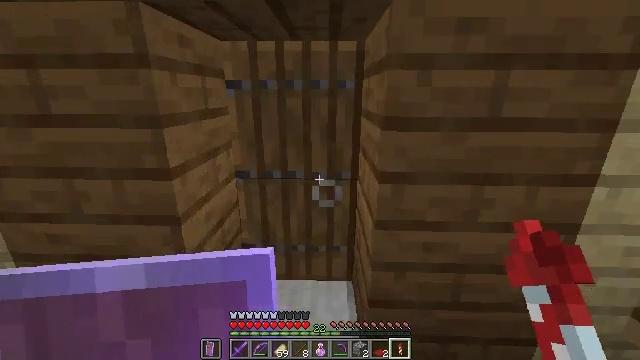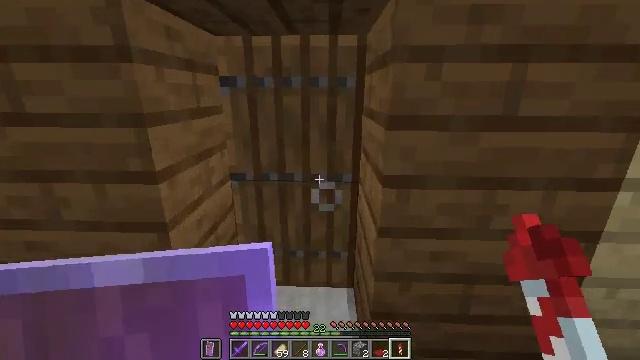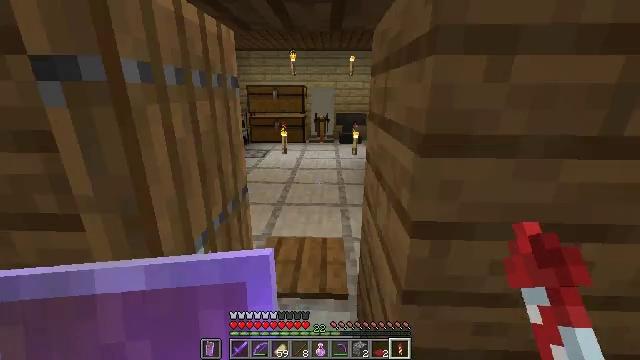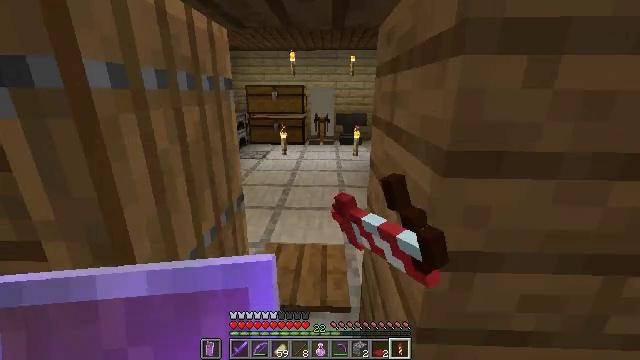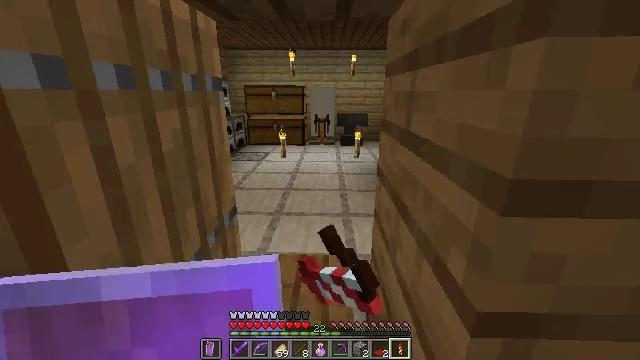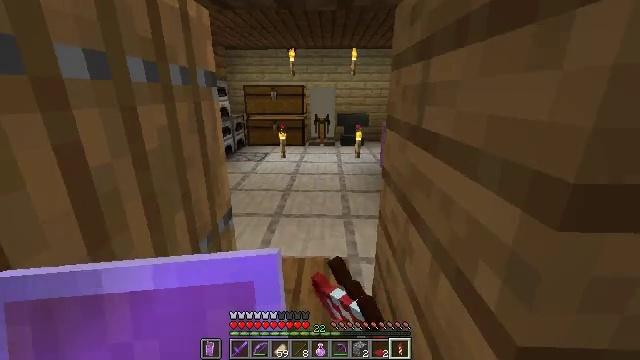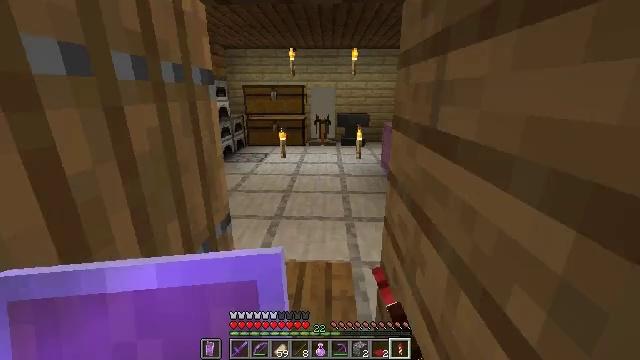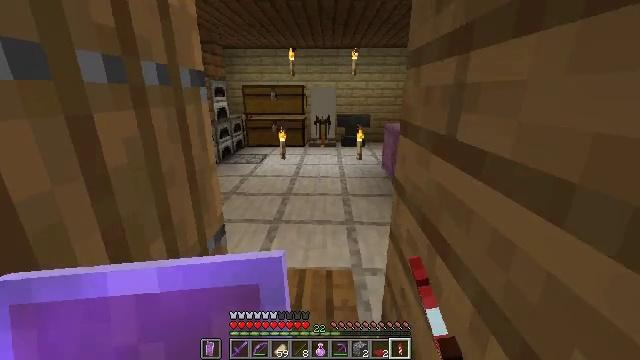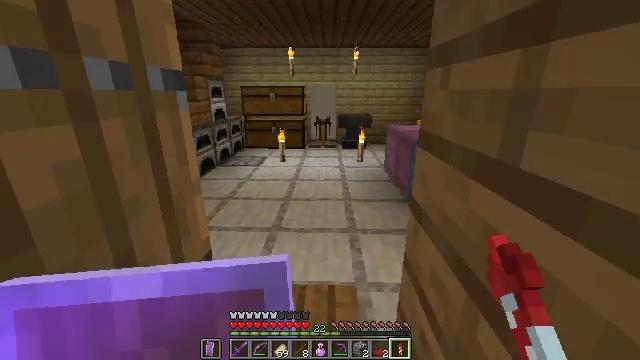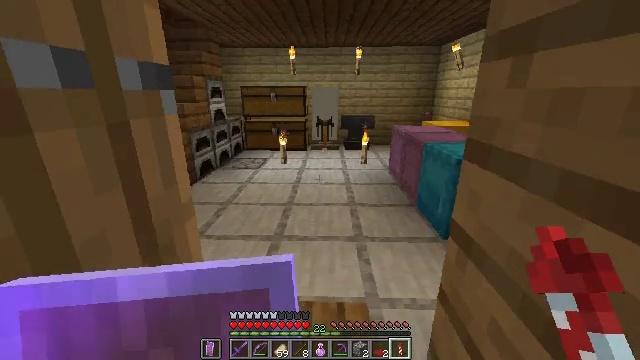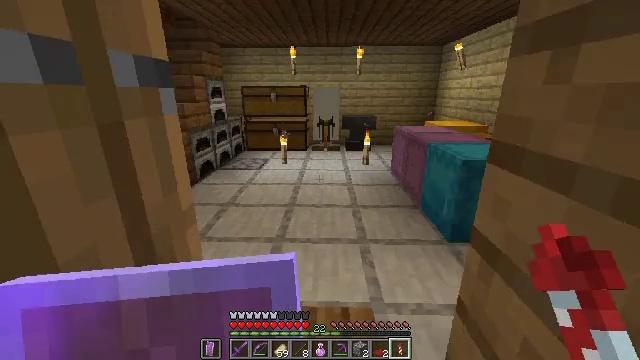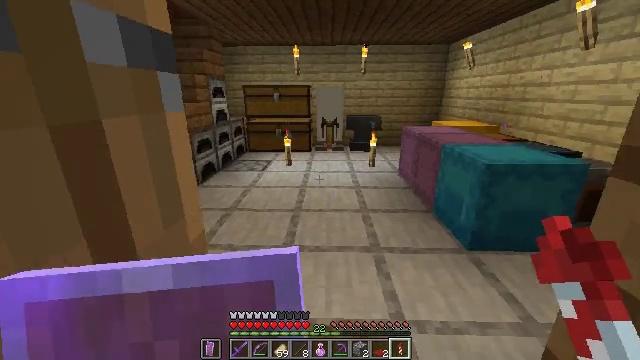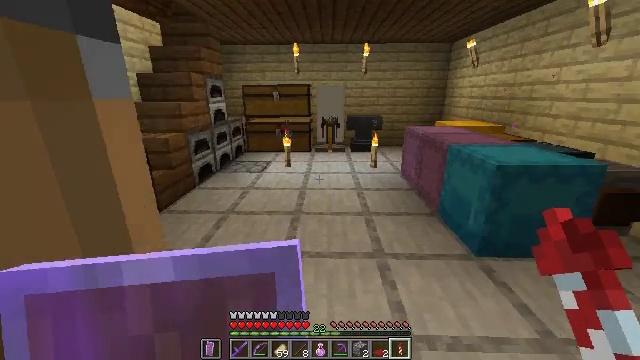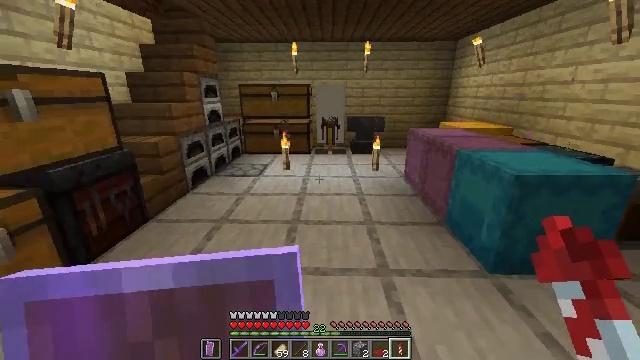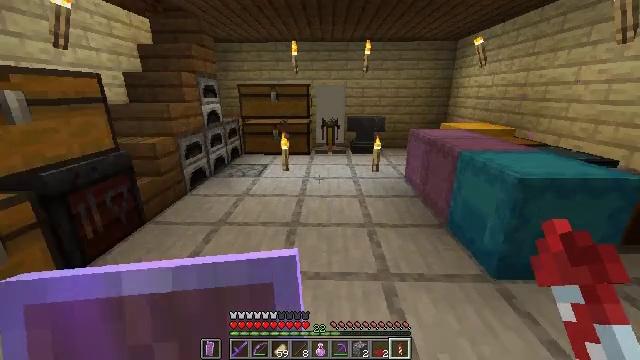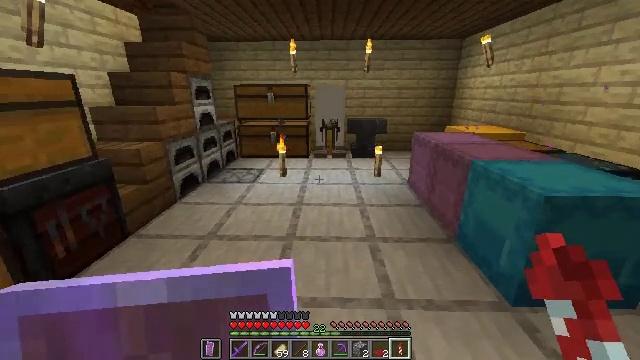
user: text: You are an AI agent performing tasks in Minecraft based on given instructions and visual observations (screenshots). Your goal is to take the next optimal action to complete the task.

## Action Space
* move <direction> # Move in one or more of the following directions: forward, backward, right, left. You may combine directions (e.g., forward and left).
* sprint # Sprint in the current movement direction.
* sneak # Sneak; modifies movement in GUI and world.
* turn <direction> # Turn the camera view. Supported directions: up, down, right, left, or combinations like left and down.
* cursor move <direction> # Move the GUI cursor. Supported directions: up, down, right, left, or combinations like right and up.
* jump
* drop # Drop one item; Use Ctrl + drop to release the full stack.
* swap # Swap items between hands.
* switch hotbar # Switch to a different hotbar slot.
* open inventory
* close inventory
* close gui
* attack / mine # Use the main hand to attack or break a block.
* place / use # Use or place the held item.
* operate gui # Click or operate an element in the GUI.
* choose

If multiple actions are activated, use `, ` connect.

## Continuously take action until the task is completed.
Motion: motion action
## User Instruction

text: Mine spruce leaves from the tree.
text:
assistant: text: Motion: move forward
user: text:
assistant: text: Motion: move forward, use / place
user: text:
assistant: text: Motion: move forward, use / place
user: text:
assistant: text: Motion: move forward, use / place
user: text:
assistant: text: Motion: move forward
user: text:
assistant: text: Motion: move forward
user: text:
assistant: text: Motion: move forward
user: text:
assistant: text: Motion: move forward
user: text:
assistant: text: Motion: move forward and move left
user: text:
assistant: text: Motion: move forward and move left
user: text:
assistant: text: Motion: move forward and move left
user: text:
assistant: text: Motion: move forward and move left
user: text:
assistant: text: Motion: move forward
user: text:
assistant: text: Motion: move forward
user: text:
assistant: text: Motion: move forward
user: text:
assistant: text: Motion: move forward, turn right
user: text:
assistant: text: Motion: move forward, turn right
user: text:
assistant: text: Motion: move forward, turn right
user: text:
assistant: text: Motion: move forward
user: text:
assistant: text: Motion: move forward
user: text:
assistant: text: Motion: move forward
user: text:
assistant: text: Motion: move forward
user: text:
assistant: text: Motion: move forward
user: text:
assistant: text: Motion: move forward
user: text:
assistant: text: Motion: move forward
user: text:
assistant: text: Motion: move forward
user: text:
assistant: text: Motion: no_op
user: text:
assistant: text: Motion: no_op
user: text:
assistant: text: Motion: no_op
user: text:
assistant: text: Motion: no_op